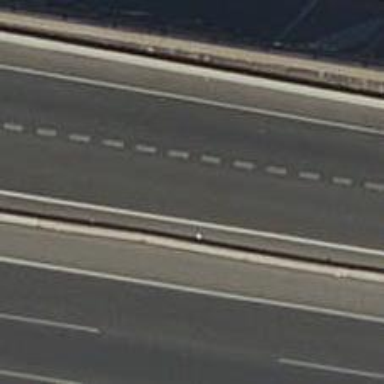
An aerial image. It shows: Bridge over motorway_link.